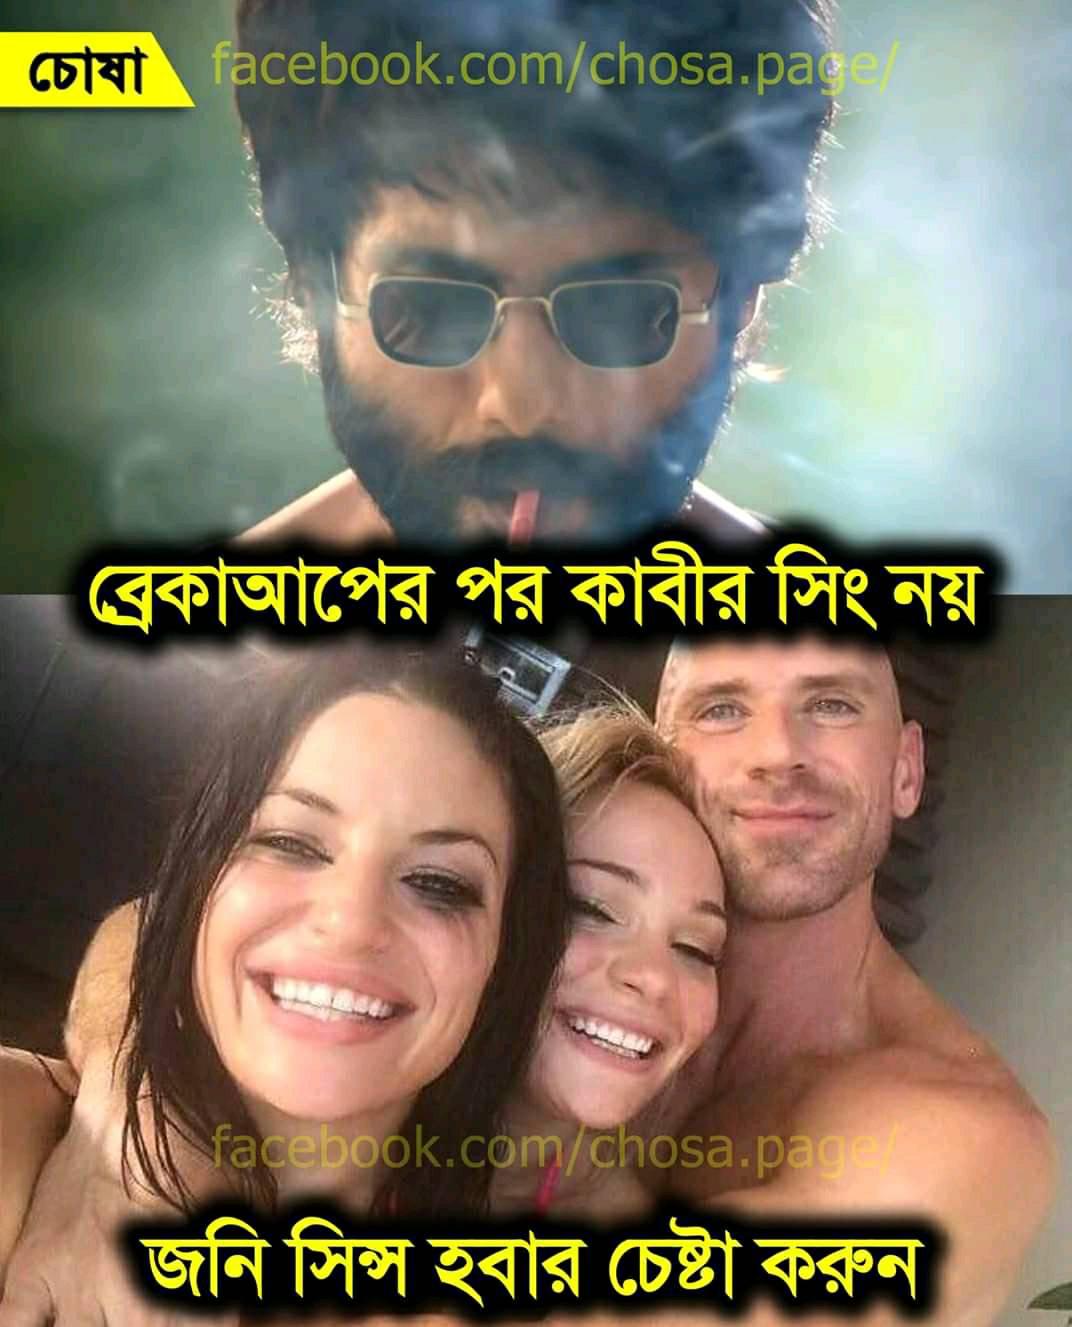
Caption: ব্রেকাআপের পর কাবীর সিং নয়    জনি সিন্স হবার চেষ্টা করুন
Label: non-hate